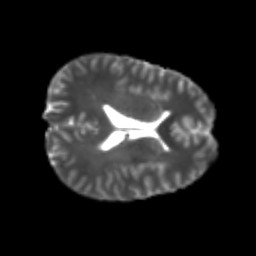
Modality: T2w
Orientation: axial
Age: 21
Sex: male
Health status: healthy
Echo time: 0.074 s